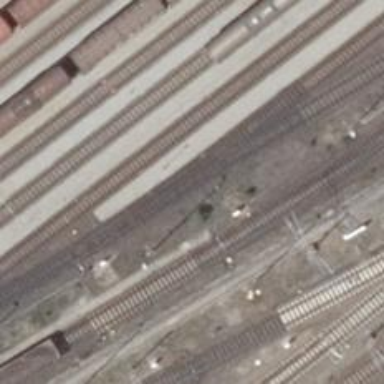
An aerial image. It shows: Rail yard with electrified contact lines for the trains.